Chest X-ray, AP view. Patient: 58 years old, sex M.
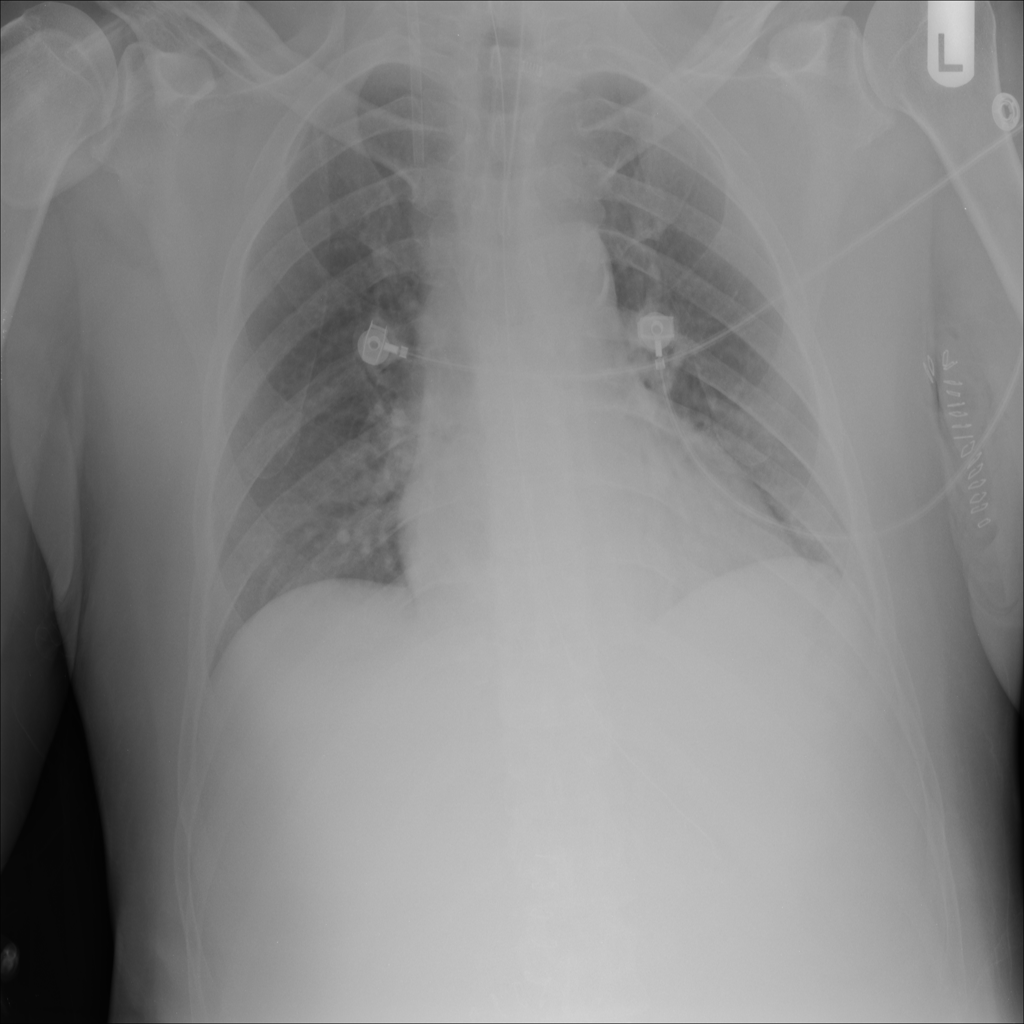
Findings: No Finding